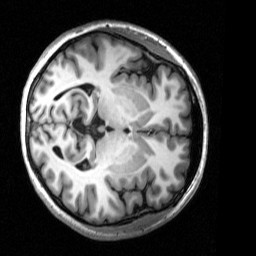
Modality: T1w
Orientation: axial
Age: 25
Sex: female
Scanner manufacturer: siemens
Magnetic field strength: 3 T
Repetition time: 2.53 s
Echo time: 0.00277 s